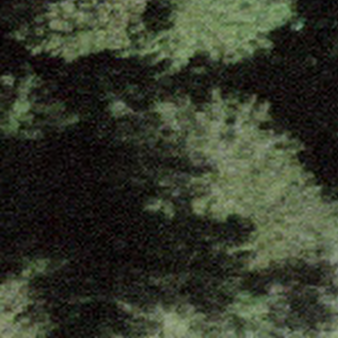
Label: other